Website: bh-photo
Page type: address-validator
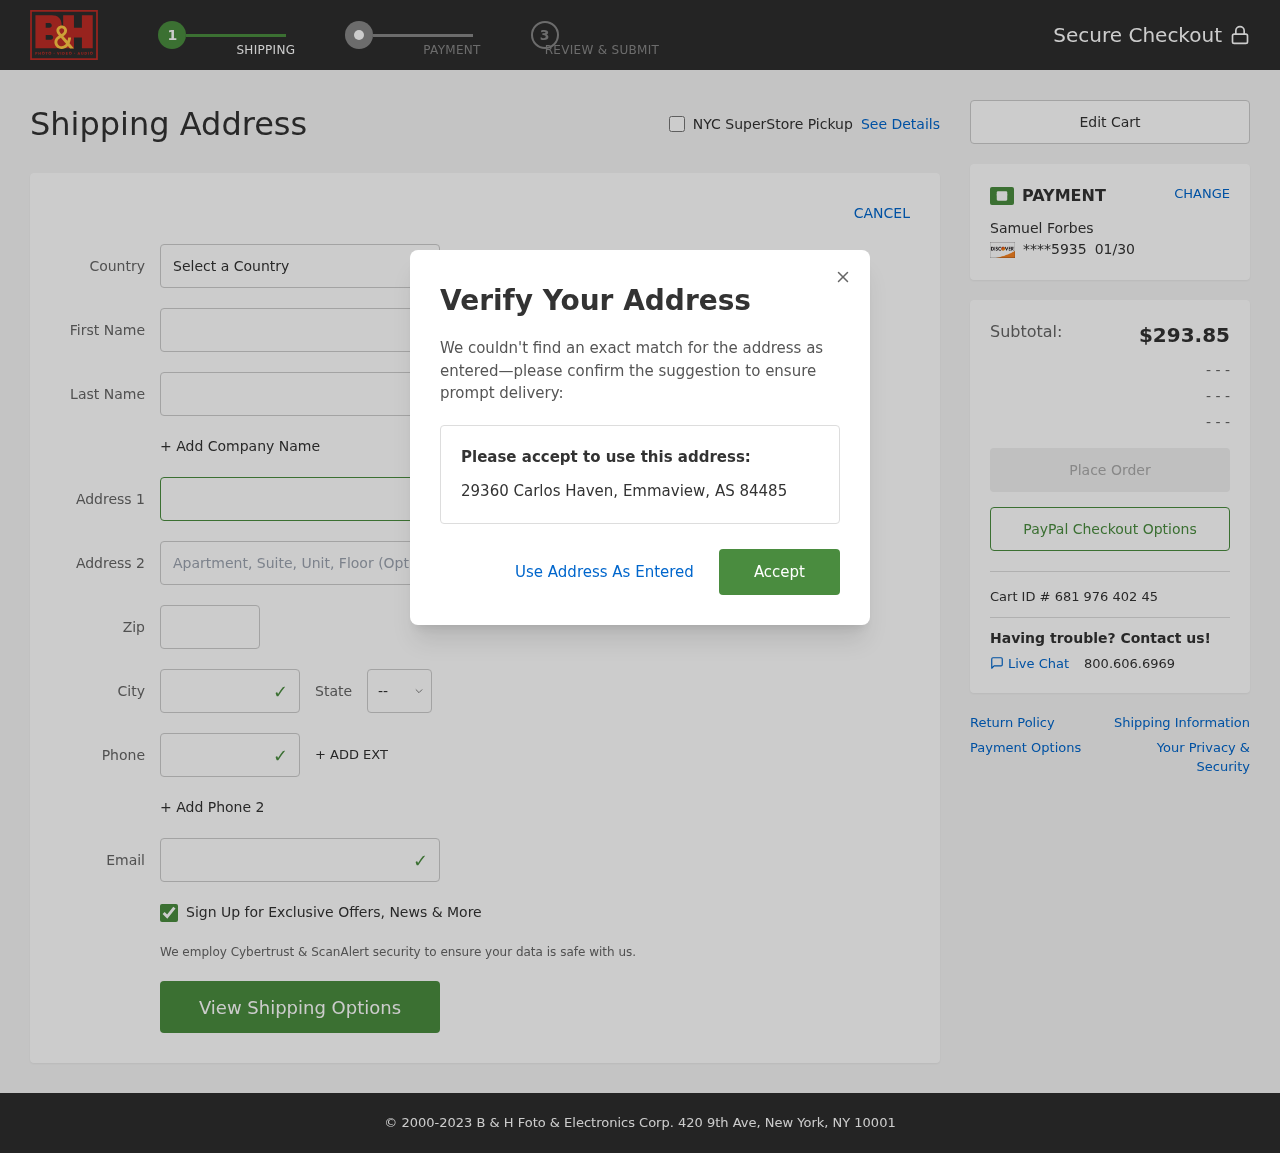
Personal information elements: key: PII_CARD_EXPIRY
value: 01/30
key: PII_CARD_LAST4
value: ****5935
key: PII_CITY
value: Emmaview
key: PII_COUNTRY
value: United States
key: PII_EMAIL
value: samuel_forbes@gmail.com
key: PII_FIRSTNAME
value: Samuel
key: PII_FULLNAME
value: Samuel Forbes
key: PII_LASTNAME
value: Forbes
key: PII_PHONE
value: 7363426604
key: PII_POSTCODE
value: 84485
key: PII_STATE_ABBR
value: AS
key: PII_STREET
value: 29360 Carlos Haven
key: PII_STREET2
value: Suite 587
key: PII_CITY_STATE_ZIP
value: Emmaview, AS 84485
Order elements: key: ORDER_SUBTOTAL
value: $293.85
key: ORDER_ID
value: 681 976 402 45